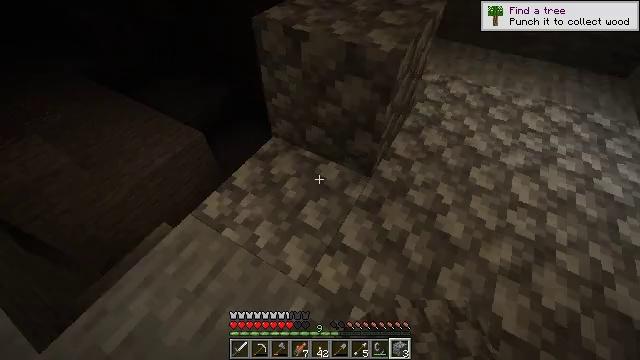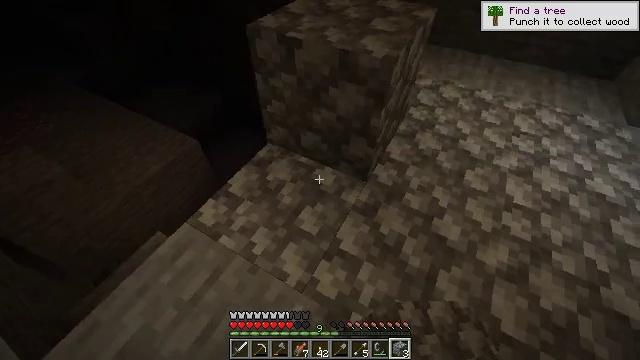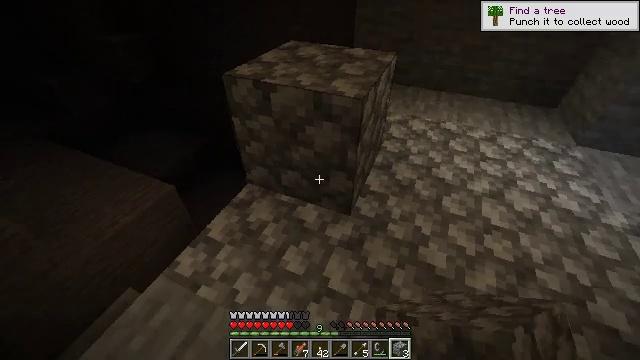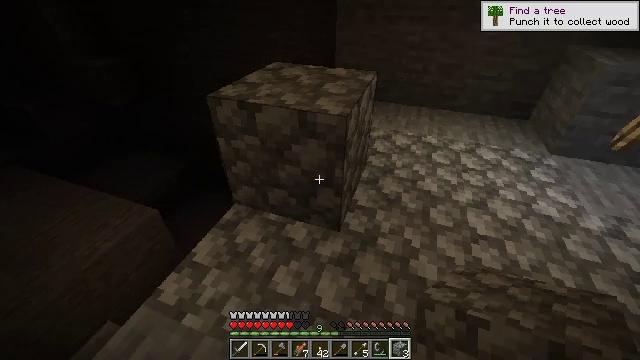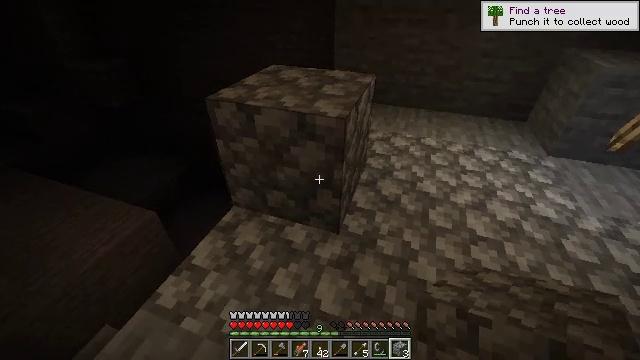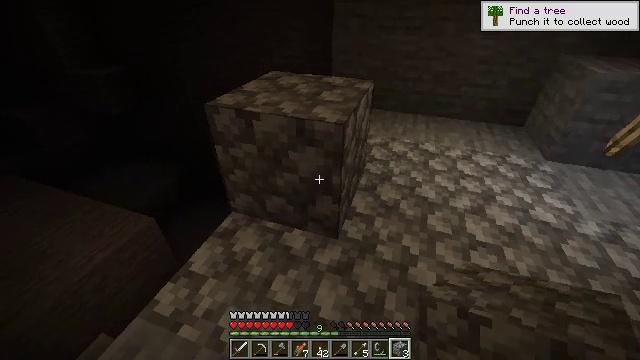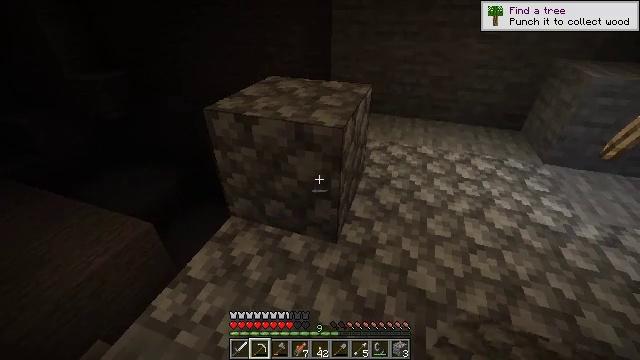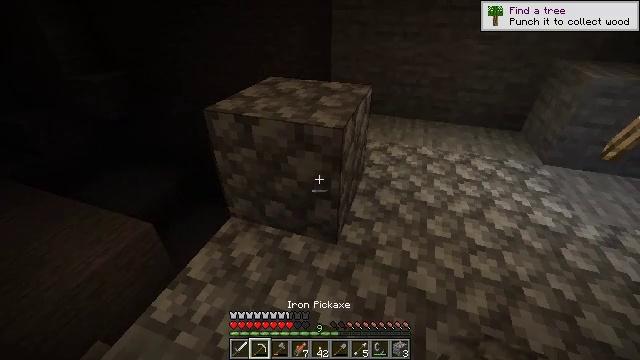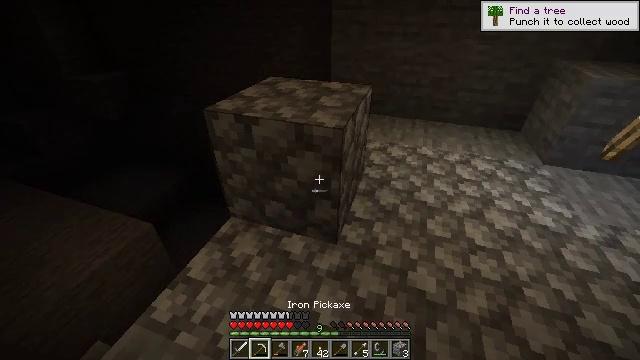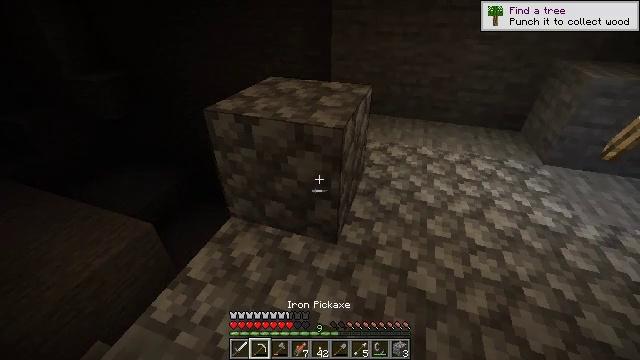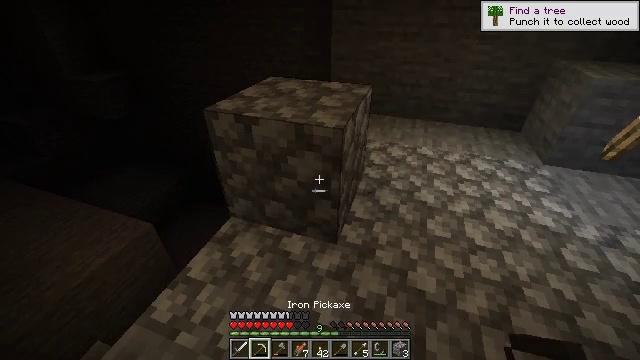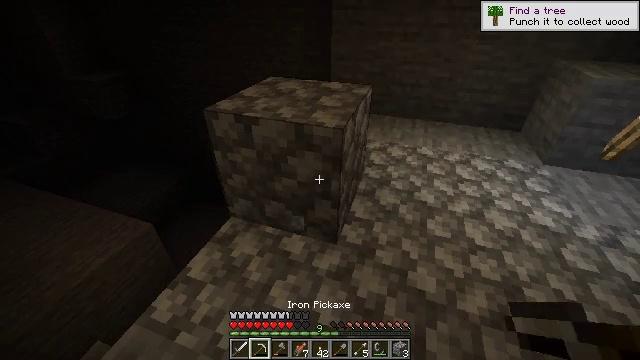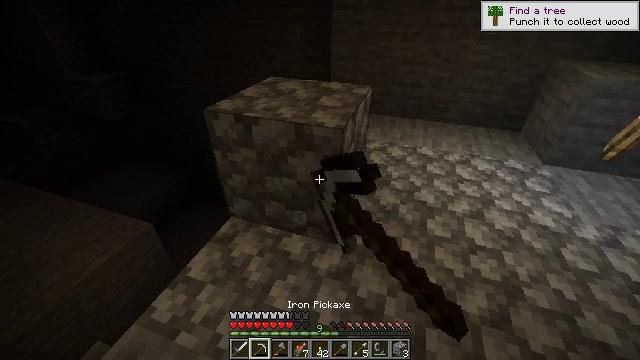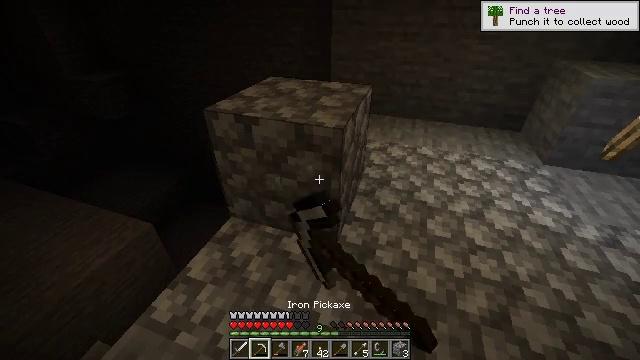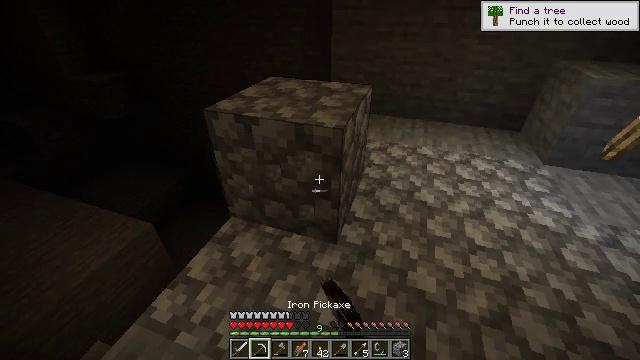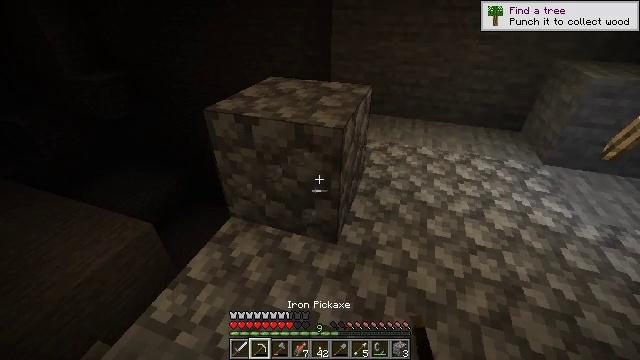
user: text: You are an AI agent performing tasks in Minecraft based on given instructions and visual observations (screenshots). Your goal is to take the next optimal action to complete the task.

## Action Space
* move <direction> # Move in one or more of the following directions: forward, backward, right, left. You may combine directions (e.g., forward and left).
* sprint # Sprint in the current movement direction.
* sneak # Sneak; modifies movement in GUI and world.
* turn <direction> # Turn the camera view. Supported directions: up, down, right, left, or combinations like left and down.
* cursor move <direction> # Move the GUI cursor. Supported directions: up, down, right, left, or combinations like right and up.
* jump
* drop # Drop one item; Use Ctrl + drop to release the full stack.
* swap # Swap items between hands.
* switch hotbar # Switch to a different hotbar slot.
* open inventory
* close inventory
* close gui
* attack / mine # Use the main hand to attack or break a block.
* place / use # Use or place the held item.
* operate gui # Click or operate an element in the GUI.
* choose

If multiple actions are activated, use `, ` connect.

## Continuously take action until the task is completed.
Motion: motion action
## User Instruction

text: Collect cobblestone blocks for construction.
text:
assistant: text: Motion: turn right and up
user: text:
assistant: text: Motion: turn right and up
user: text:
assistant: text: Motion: turn right and up
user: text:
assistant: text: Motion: no_op
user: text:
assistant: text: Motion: turn up
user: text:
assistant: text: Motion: switch to hotbar 2
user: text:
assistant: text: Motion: switch to hotbar 2
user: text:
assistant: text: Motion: switch to hotbar 2
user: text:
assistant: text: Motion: switch to hotbar 2
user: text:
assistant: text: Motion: no_op
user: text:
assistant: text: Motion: attack / mine
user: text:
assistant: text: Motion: attack / mine
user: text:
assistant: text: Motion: attack / mine
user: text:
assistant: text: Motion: attack / mine
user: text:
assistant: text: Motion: attack / mine
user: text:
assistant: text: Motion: attack / mine
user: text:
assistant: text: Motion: attack / mine
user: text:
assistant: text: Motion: attack / mine
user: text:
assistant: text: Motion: attack / mine
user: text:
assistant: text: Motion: attack / mine
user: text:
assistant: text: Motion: attack / mine
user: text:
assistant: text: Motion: attack / mine
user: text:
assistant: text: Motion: attack / mine
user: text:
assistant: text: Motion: attack / mine
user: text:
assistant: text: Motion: attack / mine
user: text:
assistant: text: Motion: no_op
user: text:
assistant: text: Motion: no_op
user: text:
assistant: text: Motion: no_op
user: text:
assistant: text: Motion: no_op
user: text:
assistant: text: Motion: no_op